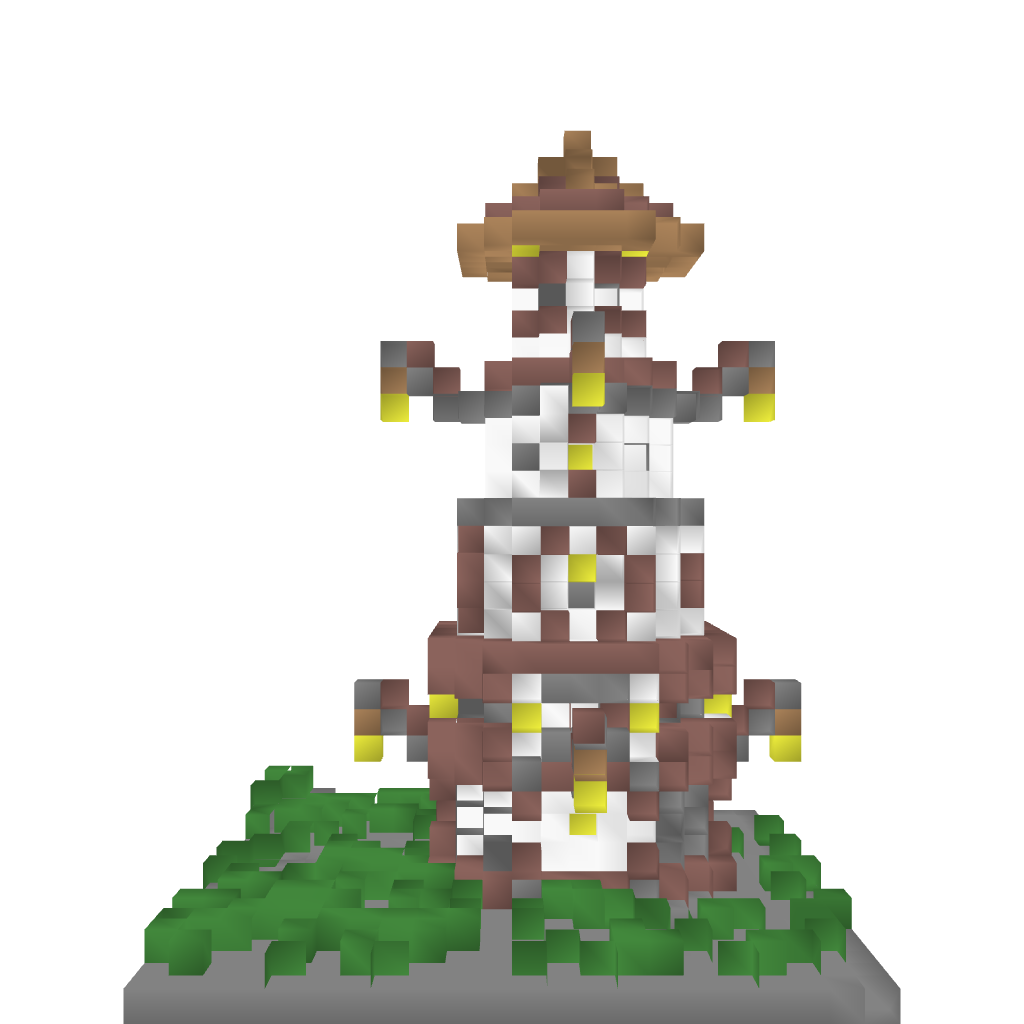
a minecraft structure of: The magic Tower high quality